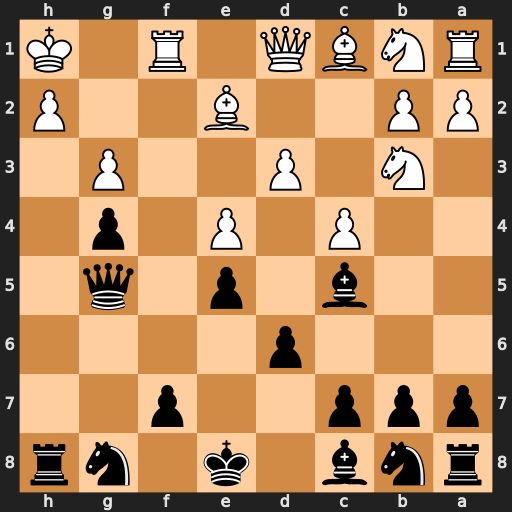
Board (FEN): rnb1k1nr/ppp2p2/3p4/2b1p1q1/2P1P1p1/1N1P2P1/PP2B2P/RNBQ1R1K
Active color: b
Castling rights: kq
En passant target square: -
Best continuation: Rxh2+ Kxh2 Qh5+ Kg2 Qh3#